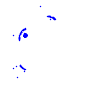
Particle: electron